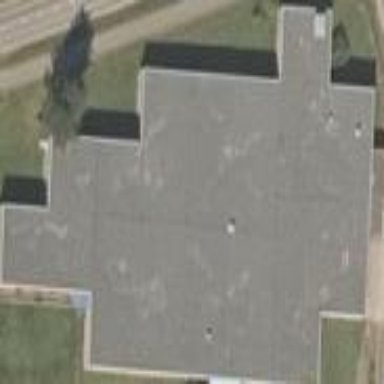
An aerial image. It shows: Industrial building with flat roof.